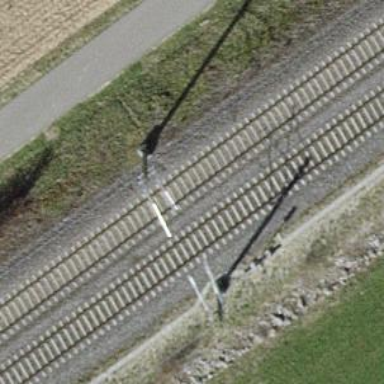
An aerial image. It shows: Catenary mast for power lines.